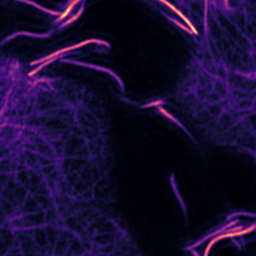
Label: Super-resolution F-actin image